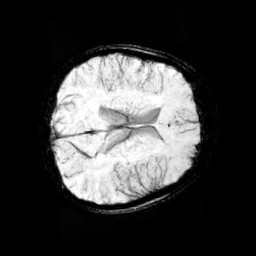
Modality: minIP
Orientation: axial
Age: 11
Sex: male
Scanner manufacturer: siemens
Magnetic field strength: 3 T
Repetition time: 0.027 s
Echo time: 0.02 s